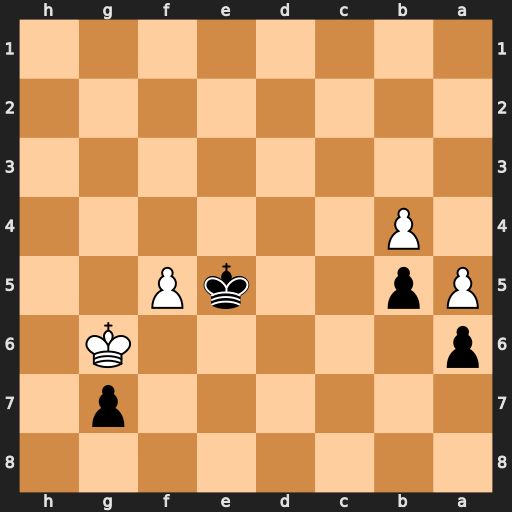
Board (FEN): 8/6p1/p5K1/Pp2kP2/1P6/8/8/8
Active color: b
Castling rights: -
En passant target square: -
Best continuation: Kf4 f6 gxf6 Kxf6 Ke4